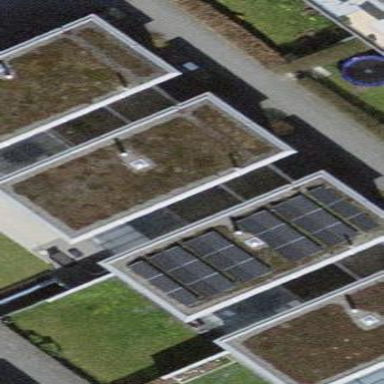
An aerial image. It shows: Solar power generator using photovoltaic panels.